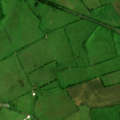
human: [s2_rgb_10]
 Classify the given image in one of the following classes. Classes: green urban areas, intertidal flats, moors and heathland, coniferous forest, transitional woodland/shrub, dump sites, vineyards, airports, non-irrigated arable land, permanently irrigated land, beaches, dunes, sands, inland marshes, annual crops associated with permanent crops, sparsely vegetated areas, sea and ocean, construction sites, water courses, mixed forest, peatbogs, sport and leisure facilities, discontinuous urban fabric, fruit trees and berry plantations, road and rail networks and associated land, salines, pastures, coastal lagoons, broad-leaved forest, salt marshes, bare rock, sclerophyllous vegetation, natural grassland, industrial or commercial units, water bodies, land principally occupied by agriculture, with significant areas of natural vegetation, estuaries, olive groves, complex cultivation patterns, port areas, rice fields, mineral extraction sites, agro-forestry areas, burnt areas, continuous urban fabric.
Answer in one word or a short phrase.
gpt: pastures